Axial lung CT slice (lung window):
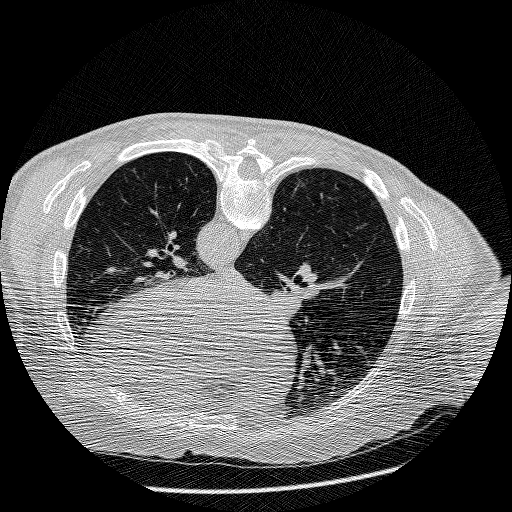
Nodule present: no